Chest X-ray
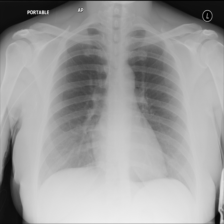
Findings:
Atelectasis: negative
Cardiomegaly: negative
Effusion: negative
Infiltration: negative
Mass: negative
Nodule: negative
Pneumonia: negative
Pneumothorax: negative
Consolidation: negative
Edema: negative
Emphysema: negative
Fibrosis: negative
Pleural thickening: negative
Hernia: negative